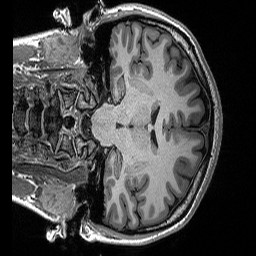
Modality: T1w
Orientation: coronal
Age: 19
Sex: female